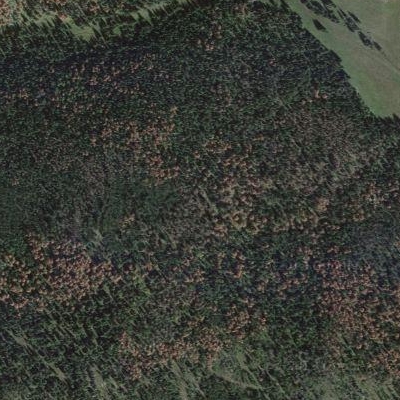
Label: Forest